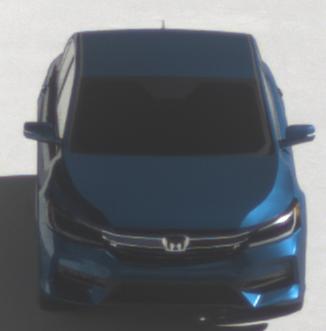
Make: Honda
Model: Accord Hybrid
Detailed model: 9. Generation
Model produced from: 2015
Model produced until: 2019
Doors: 4
Color: blue
Road condition: dry road
Daytime: morning or afternoon
Contrast: high contrast